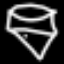
Label: diamond